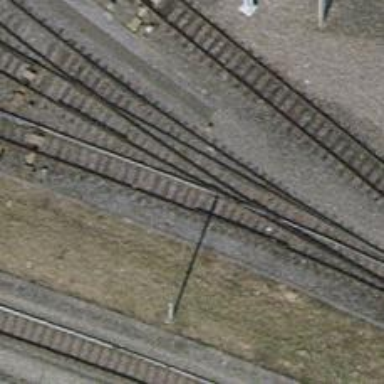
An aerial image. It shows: Single-track railway yard.